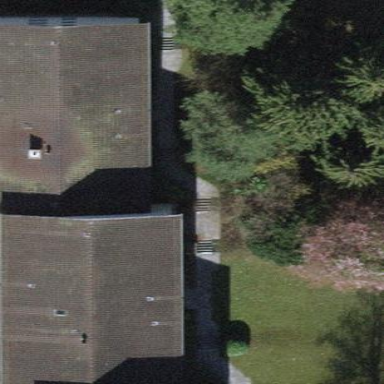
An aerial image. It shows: Gabled apartments building with roof tiles.